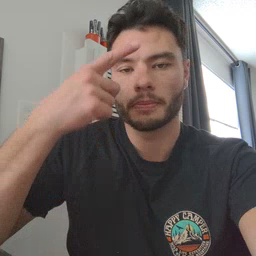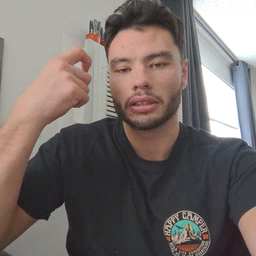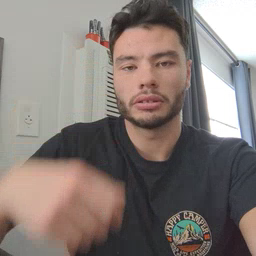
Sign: because